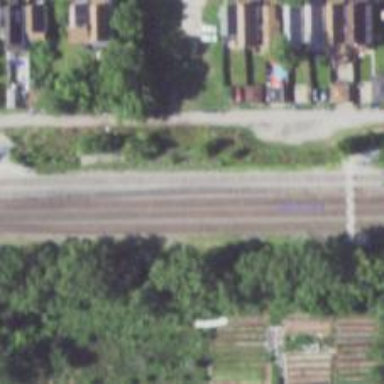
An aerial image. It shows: Railway track.